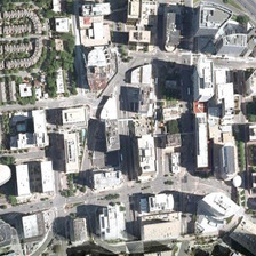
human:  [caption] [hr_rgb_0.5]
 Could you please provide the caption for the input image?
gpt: Many buildings are located in the commercial district.

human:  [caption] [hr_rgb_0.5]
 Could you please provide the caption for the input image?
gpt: The buildings in the business district are very concentrated.

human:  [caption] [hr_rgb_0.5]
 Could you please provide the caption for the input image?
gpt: Many buildings are in the business district.

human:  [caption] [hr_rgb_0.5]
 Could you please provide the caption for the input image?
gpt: The buildings in the business district are very concentrated.

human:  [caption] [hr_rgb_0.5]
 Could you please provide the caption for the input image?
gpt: Many buildings are located in the business district.